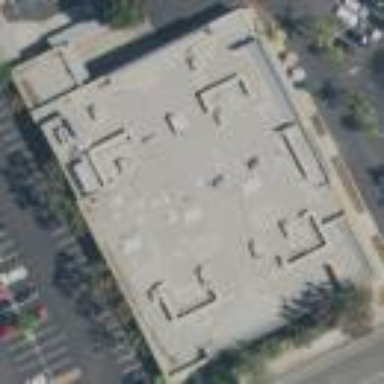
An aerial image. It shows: Retail building.